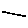
Label: line